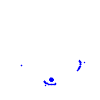
Particle: pion